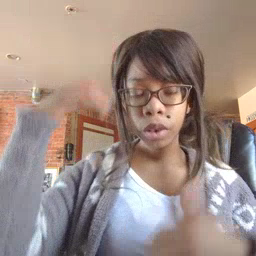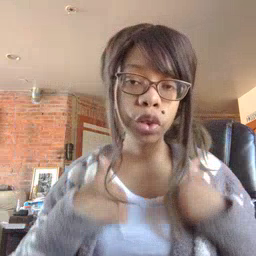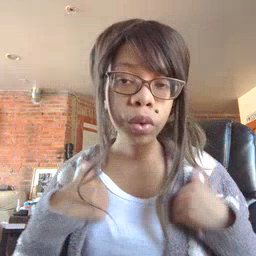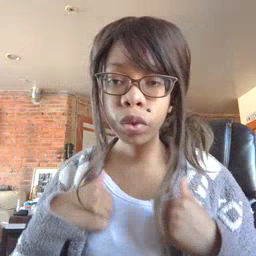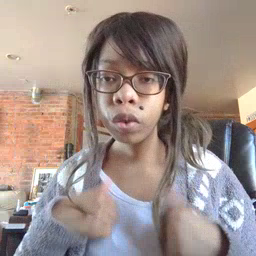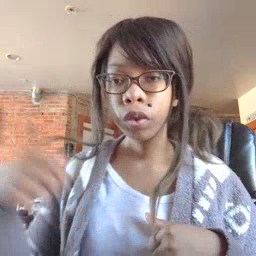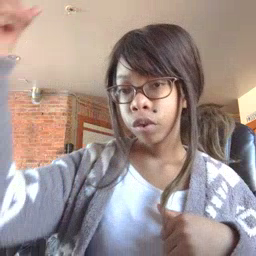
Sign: shower